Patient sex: M
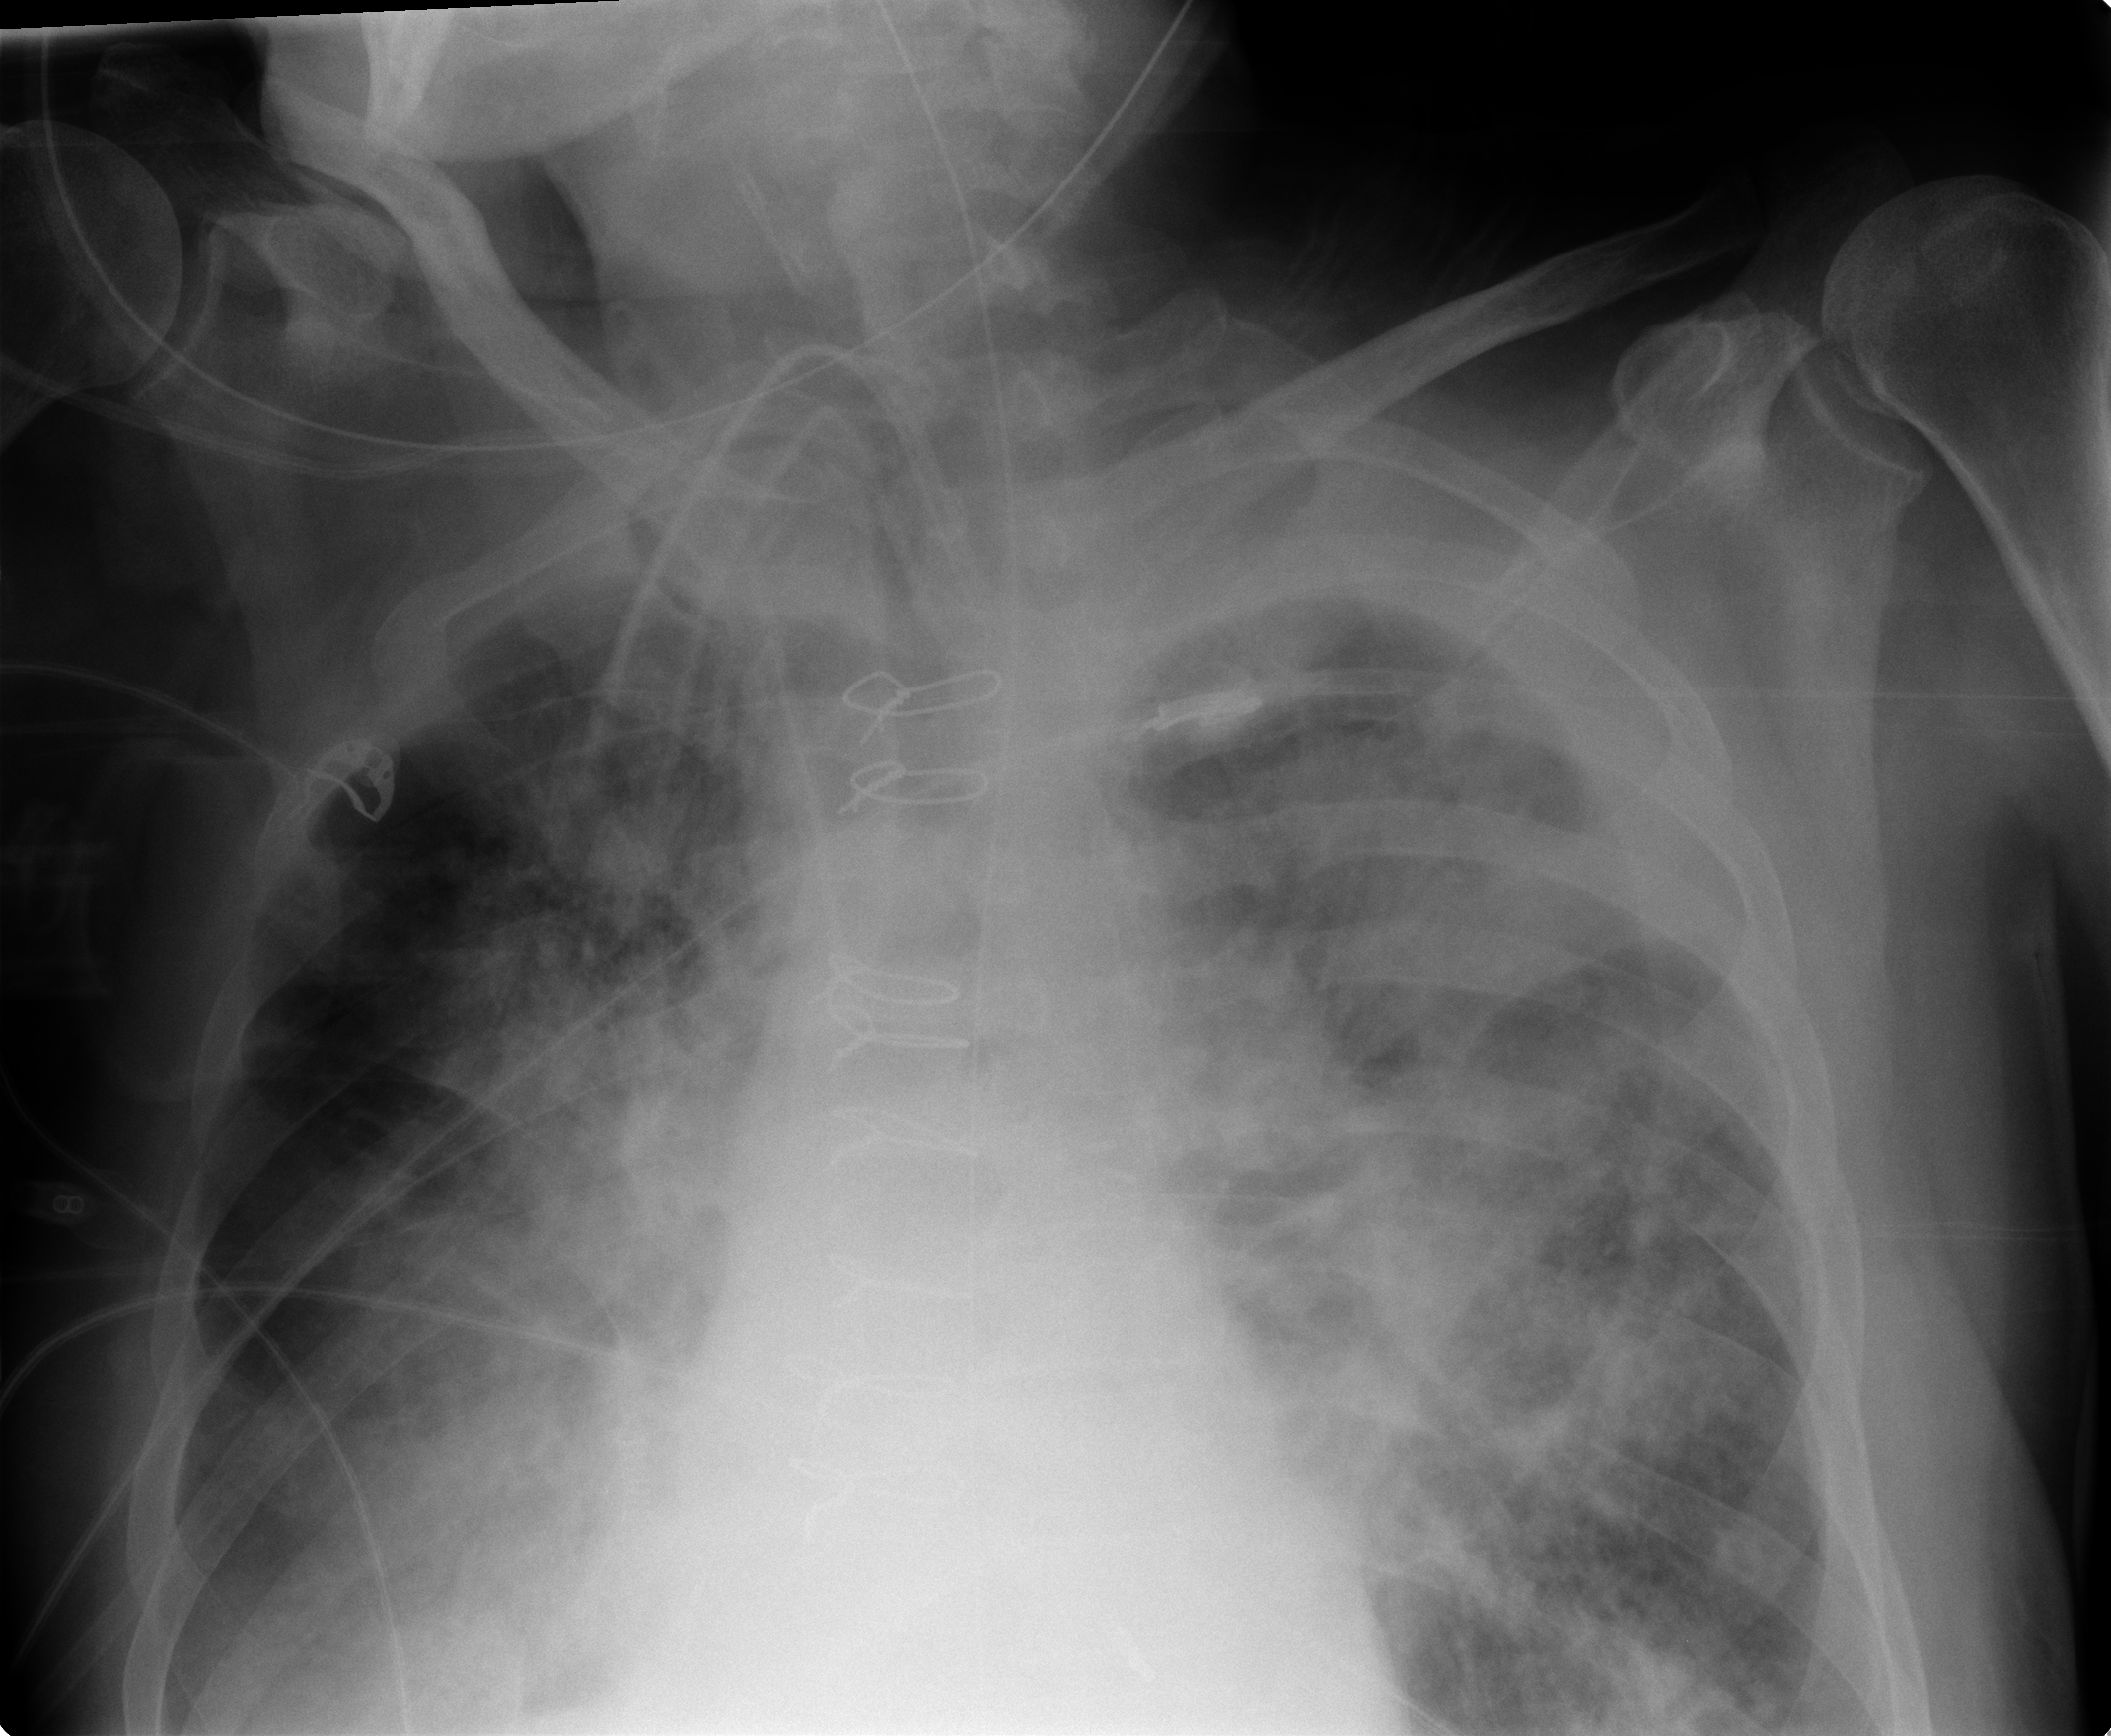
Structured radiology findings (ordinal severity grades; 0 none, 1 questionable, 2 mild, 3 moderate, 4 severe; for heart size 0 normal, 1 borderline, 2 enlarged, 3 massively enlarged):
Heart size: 0
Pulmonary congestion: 3
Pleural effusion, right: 2
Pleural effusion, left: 3
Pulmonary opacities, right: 3
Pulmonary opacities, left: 4
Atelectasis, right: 3
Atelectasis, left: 3